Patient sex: M
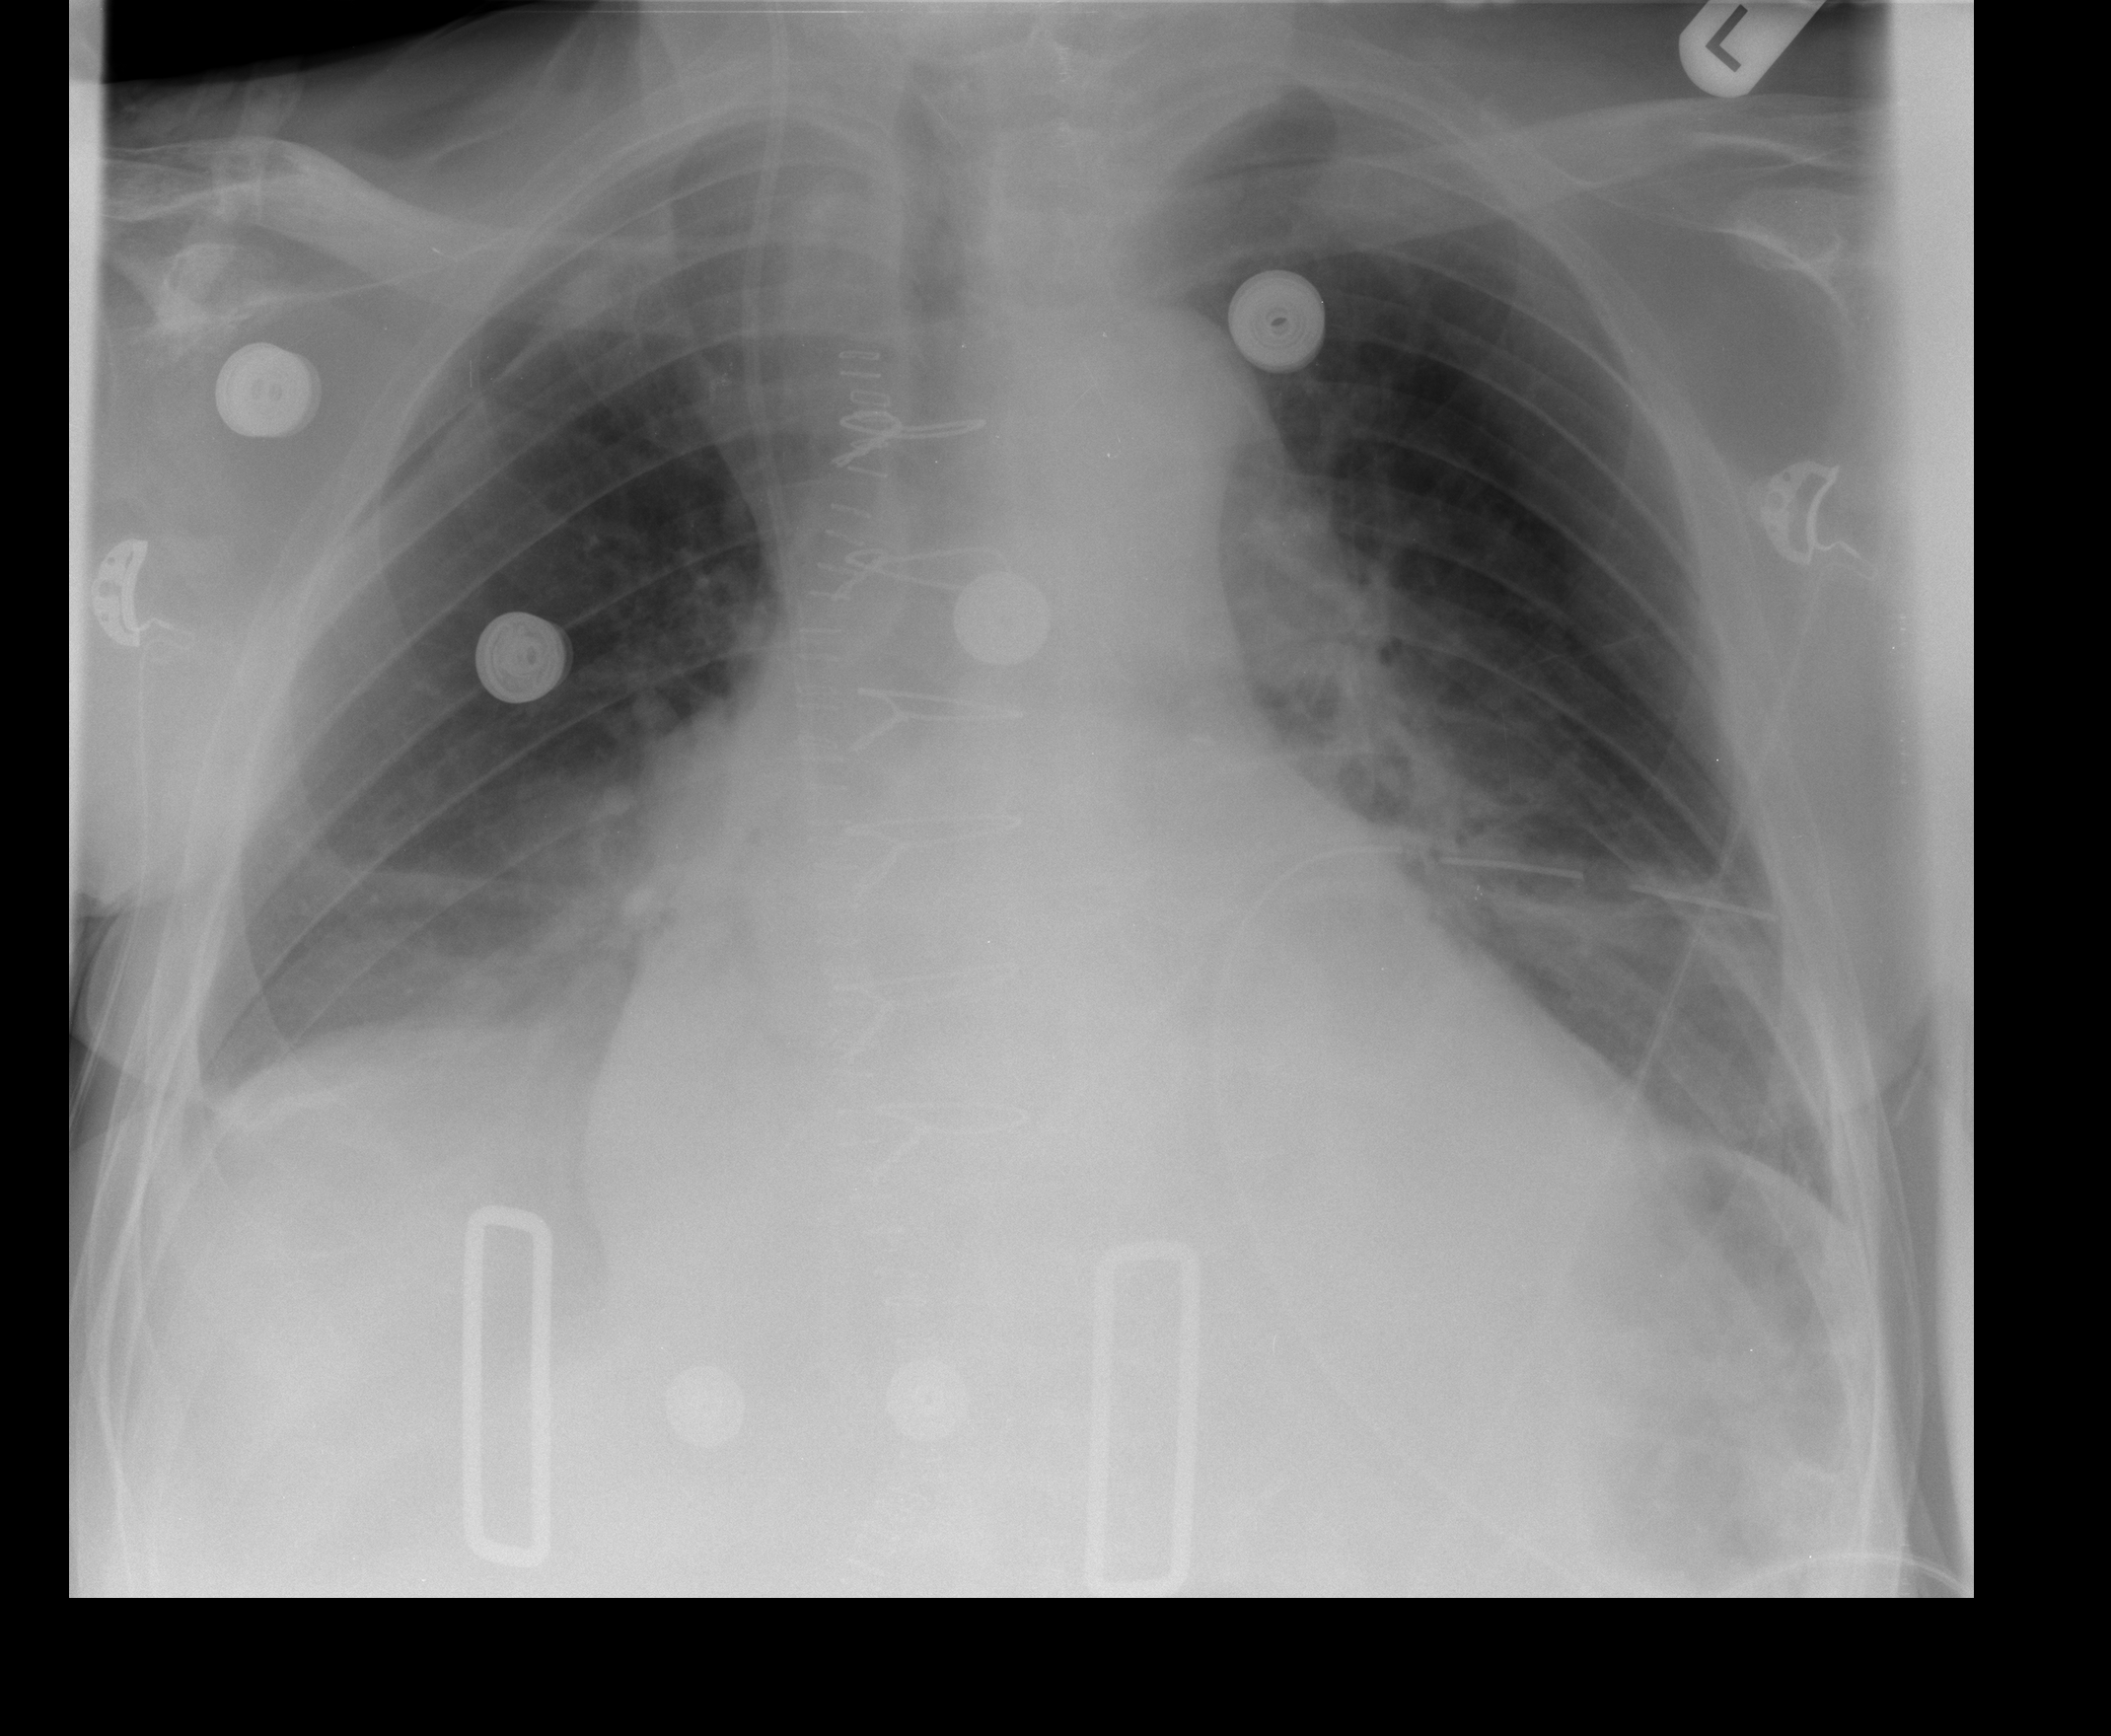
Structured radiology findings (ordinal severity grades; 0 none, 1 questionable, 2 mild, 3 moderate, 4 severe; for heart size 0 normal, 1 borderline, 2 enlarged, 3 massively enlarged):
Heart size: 0
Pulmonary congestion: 0
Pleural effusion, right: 0
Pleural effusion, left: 0
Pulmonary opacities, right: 0
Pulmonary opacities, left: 0
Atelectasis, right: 1
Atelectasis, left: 2